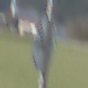
Verkehrszeichen: EndeUeberholverbot
Umgebung: Outdoor, Nature
Tageszeit: MorningAfternoon
Wetter: PartlyCloudy
Licht: Natural
Jahreszeit: NotSpecified
Kontrast: HighContrast